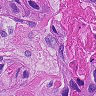
Metastatic tissue present: yes